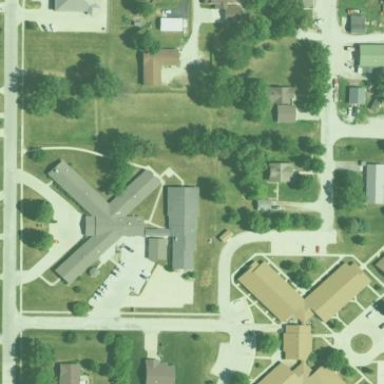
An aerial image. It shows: Nursing home building.